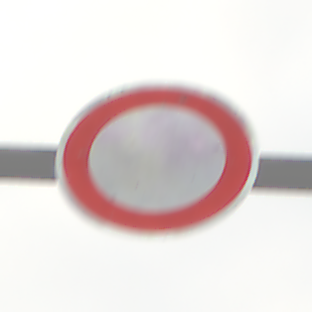
Verkehrszeichen: VerbotFahrzeugeAllerArt
Umgebung: Outdoor, Nature
Tageszeit: MorningAfternoon
Wetter: Overcast
Licht: Natural
Jahreszeit: Winter
Kontrast: LowContrast